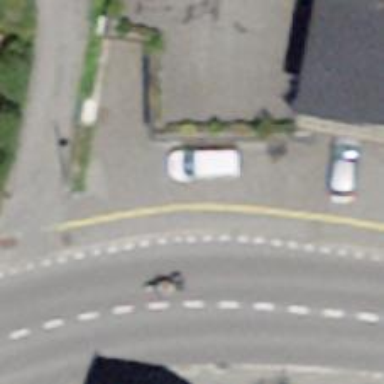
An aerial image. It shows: Car shop.